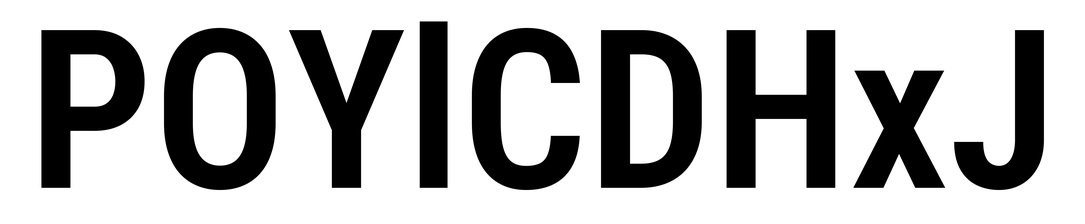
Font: Roboto_Condensed_SemiBold